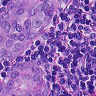
Metastatic tissue present: yes